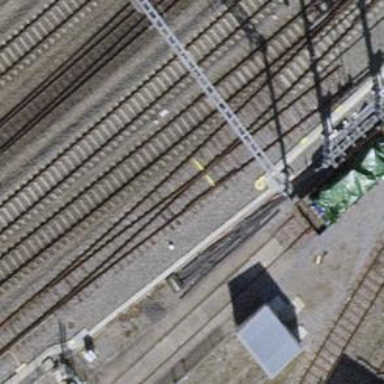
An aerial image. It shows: Abandoned railway spur with one track. The electrification type is contact line.